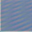
Piece: xx